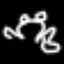
Label: frog